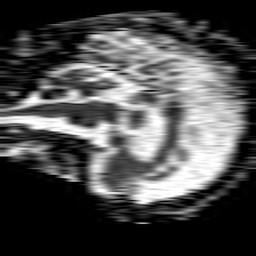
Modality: ADC
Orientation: sagittal
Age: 76
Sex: male
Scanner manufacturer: philips
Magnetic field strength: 1.5 T
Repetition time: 4.6 s
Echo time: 0.08517 s